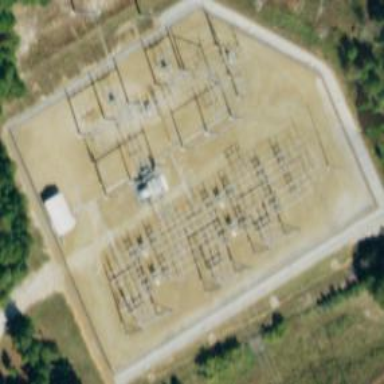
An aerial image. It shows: Fenced power substation at the transmission level.